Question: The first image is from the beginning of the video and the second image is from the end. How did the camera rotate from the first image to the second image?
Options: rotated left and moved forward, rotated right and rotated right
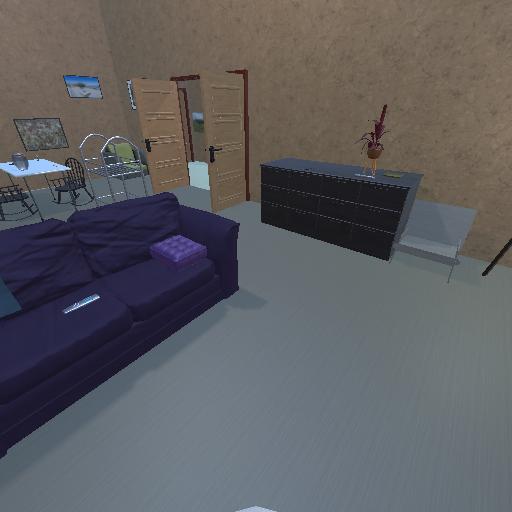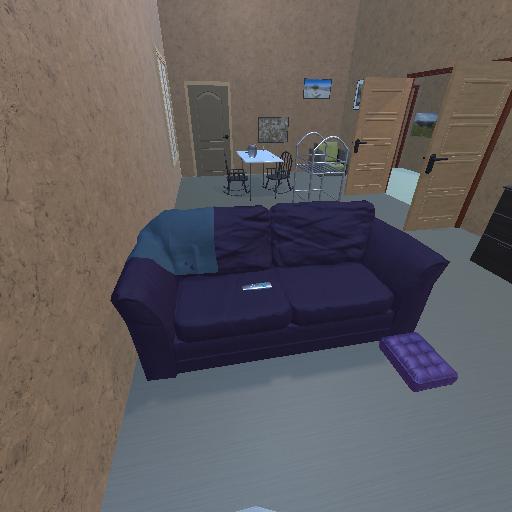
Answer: rotated left and moved forward